Question: I have a program product which additionally installs Shell Extension to Windows Explorer. It made in C# and uses .NET Framework v4.0. Shell extension are installing by Inno Setup during installation by using regasm.exe. Everything works fine until I want to install updated version of application. The problem is I can't update shell extension dll because it loaded into explorer's memory. Before installing Inno Setup shows me following message

It says installer needs to terminate Windows Explorer because it uses files which should be updated by installer.
Actually I don't want to force user shutdown explorer. But I don't know how to unload managed shell dll from explorer's memory. If uninstall it by regasm.exe dll still remains in memory. In fact I can't even find place where this checking occurs because I received already made installation sources.
Files-In-Use (IssProc.dll) add-in for Inno Setup doesn't help because as soon I terminate windows explorer by this add-in, explorer immediately restarts.
How could I solve this issue? How could I update shell extension dll with better user experience?
And maybe someone could give me a hint where's that code which checks for files in use is placed?
O and BTW I'm using Windows 7 x64.
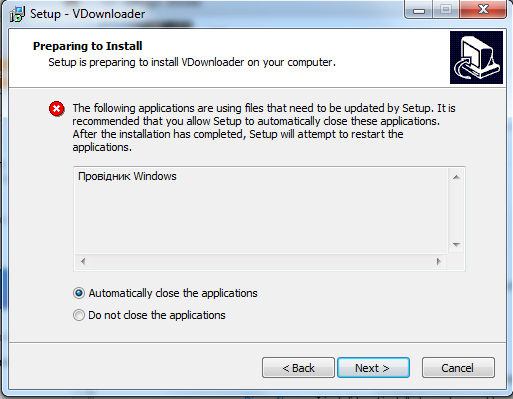
Answer: Use the <URL> flag at your file entry. From the reference:
> When an existing file needs to be replaced, and it is in use (locked)
by another running process, Setup will by default display an error
message. (by calling MoveFileEx
or by creating an entry in WININIT.INI). When this happens,
So using this flag won't cause the wizard to ask to terminate applications using the file but schedule the file update to the next reboot and prompt user to restart the computer at the installation end, what is in my opinion quite user friendly and commonly used.